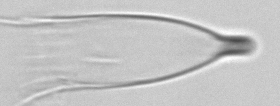
Label: Favella